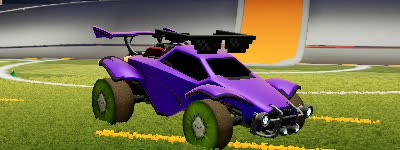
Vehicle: octane